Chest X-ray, AP view. Patient: 26 years old, sex F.
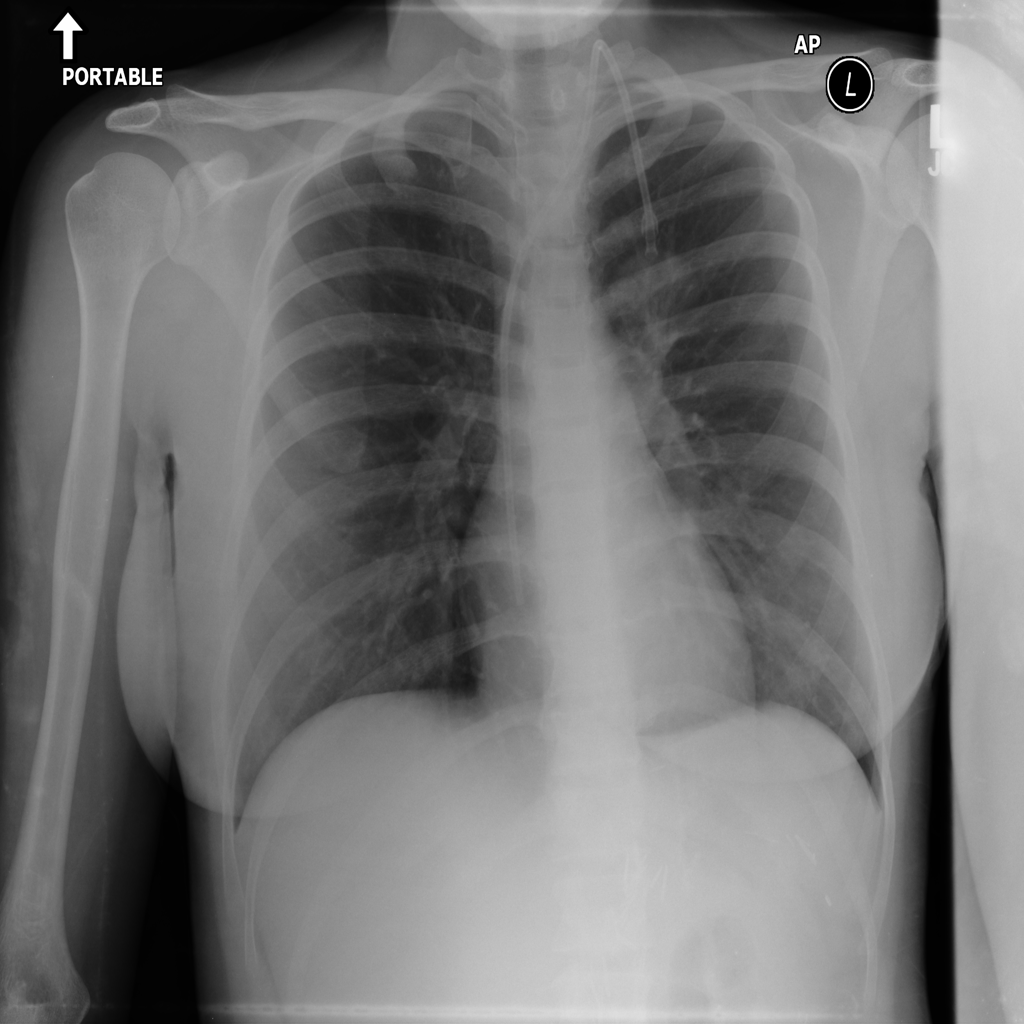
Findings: No Finding